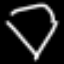
Label: diamond